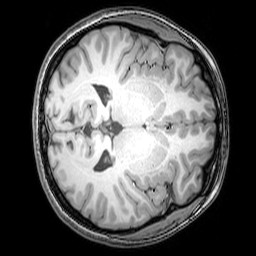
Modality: T1w
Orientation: axial
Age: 24
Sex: female
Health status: healthy
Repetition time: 0.081 s
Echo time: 0.037 s